Field crop: tomato
Growth stage: 1
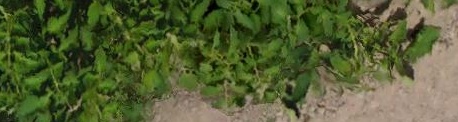
Species: tomato